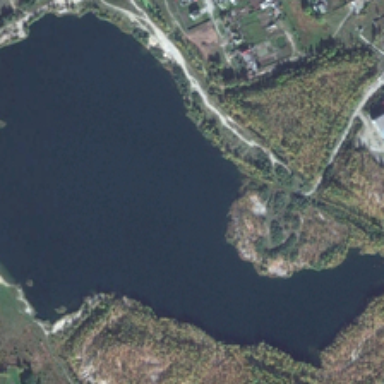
Many green trees are around an irregular pond .